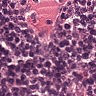
Metastatic tissue present: no